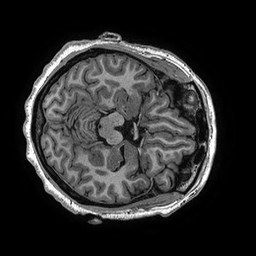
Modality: T1w
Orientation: axial
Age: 54
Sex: female
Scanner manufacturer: ge
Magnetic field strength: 3 T
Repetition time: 0.006952 s
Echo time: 0.00292 s